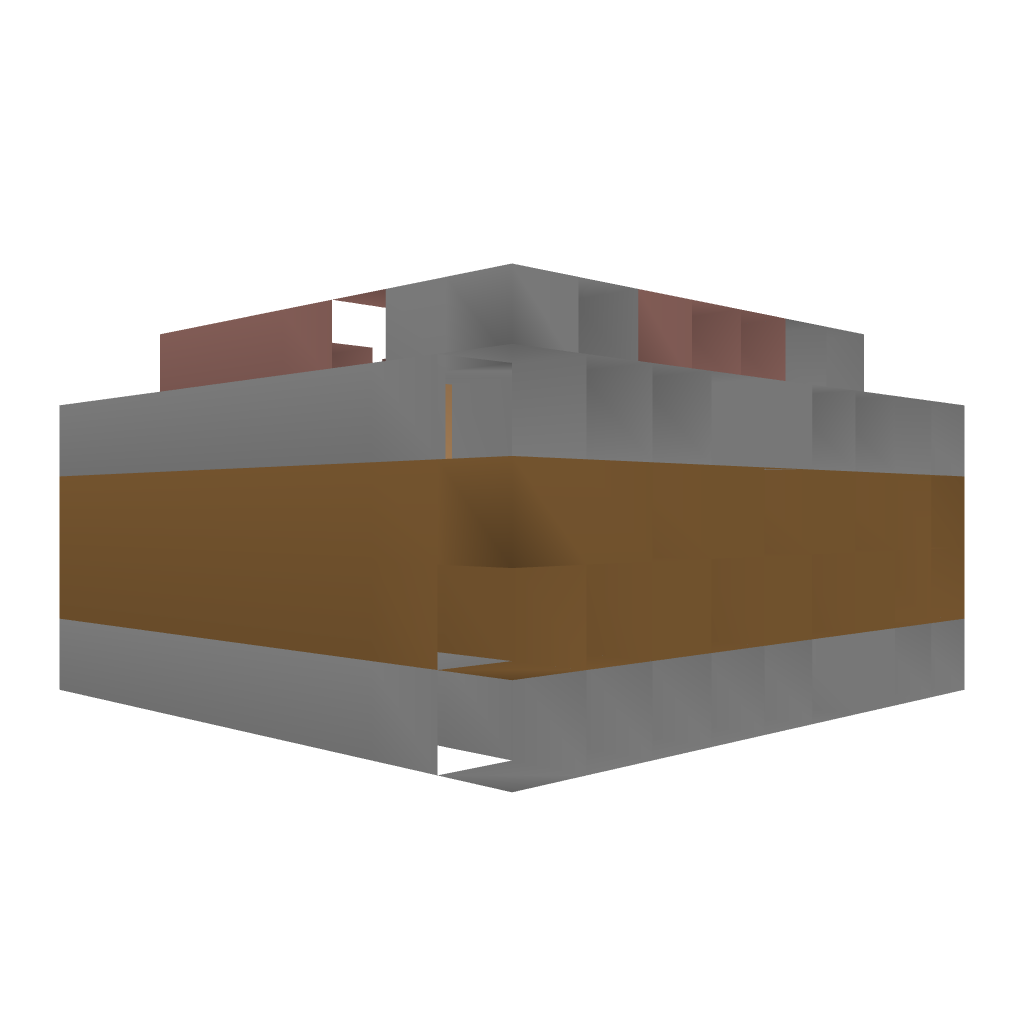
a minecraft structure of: Cobblegen very tiny build of 5 blocks high